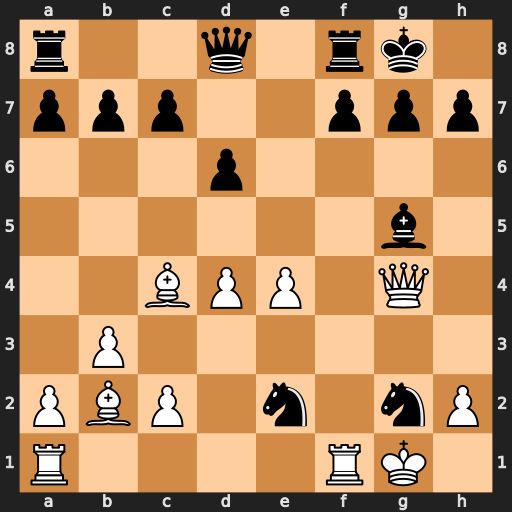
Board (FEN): r2q1rk1/ppp2ppp/3p4/6b1/2BPP1Q1/1P6/PBP1n1nP/R4RK1
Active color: w
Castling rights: -
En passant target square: -
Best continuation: Kxg2 Nf4+ Rxf4 Bxf4 Qxf4